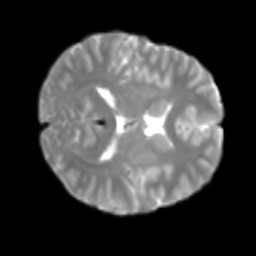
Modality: T2w
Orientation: axial
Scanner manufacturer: siemens
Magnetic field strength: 3 T
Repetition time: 4 s
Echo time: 0.0594 s